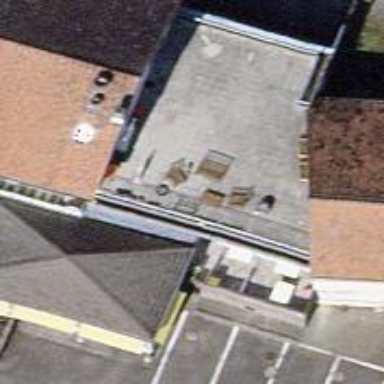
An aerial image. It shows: Restaurant.